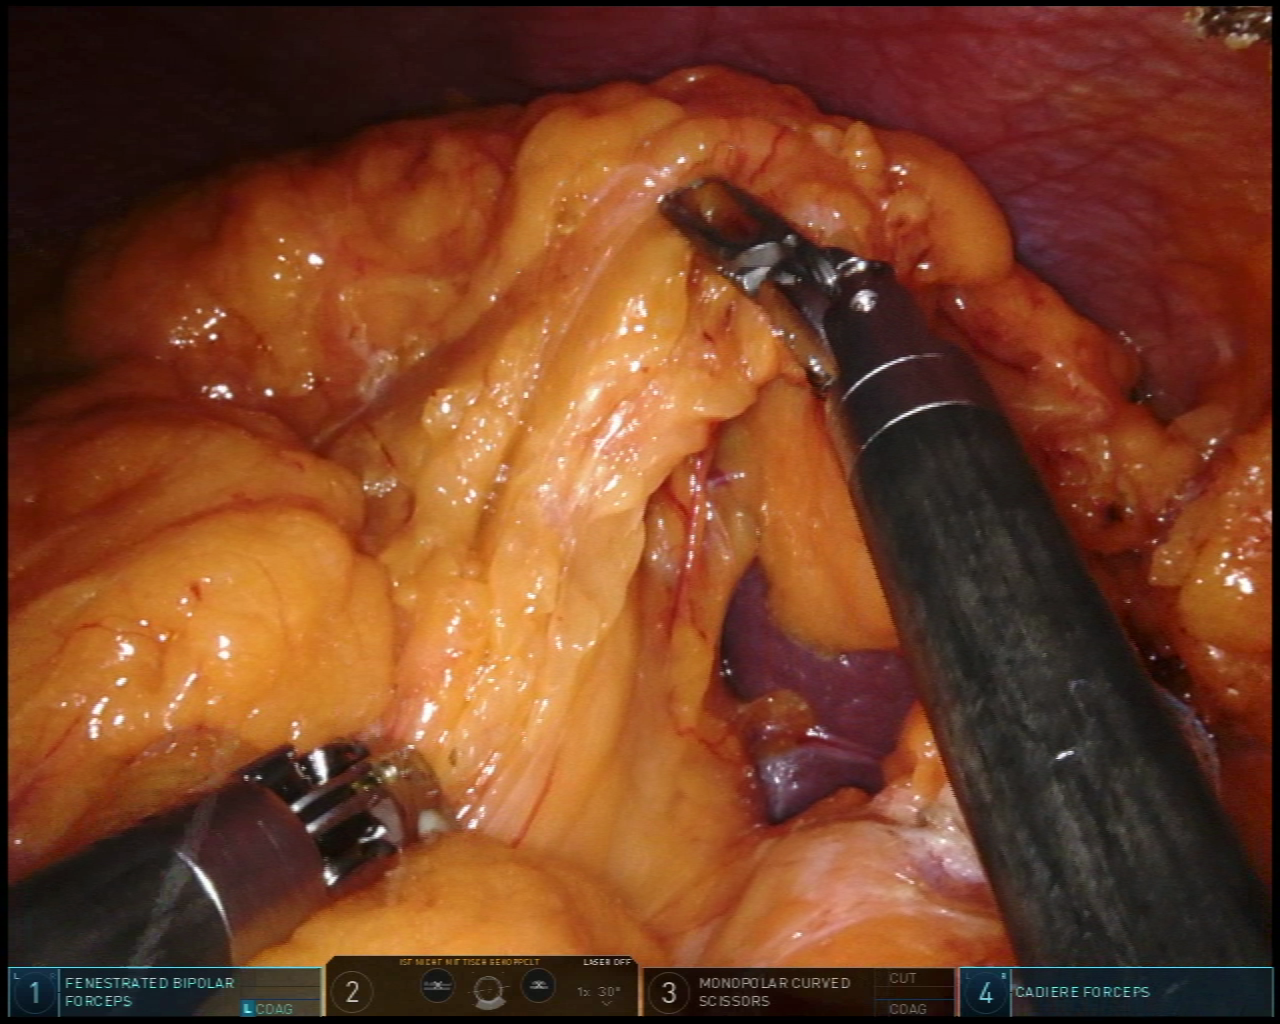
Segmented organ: spleen
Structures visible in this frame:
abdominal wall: yes
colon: no
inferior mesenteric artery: no
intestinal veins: no
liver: no
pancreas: no
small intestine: no
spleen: yes
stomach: no
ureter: no
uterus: no
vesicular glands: no